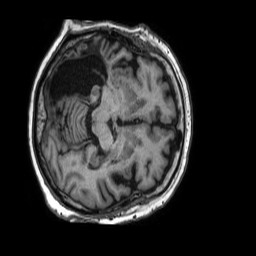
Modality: T1w
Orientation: axial
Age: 77
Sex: female
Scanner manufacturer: philips
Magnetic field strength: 1.5 T
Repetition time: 0.007185 s
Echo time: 0.00325 s